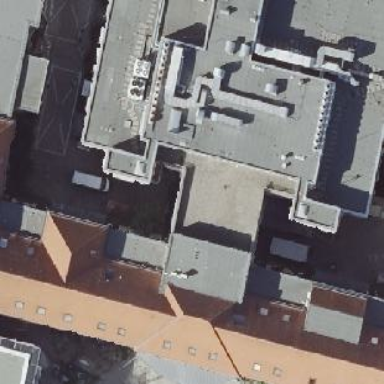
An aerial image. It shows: Section of hospital building.